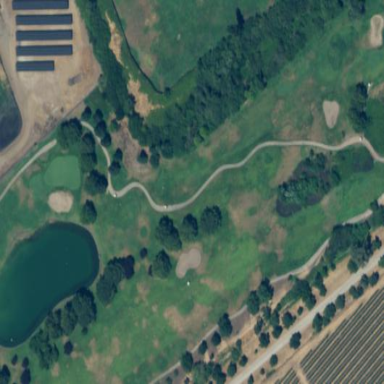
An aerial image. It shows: Grassy fairway on golf course.